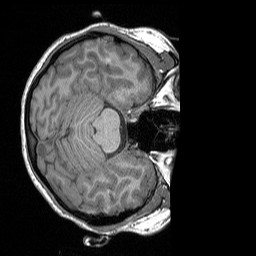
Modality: T1w
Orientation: axial
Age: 20
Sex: female
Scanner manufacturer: siemens
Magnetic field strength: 3 T
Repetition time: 1.9 s
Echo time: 0.00252 s